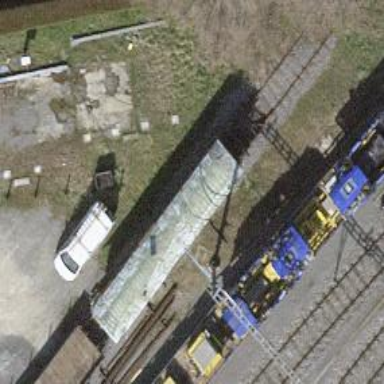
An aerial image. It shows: Railway buffer stop.